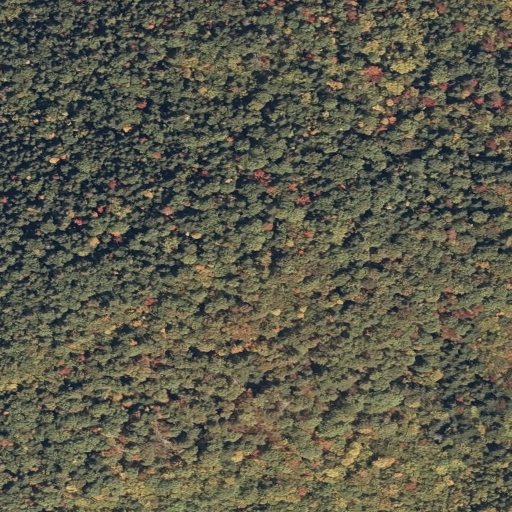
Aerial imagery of mountain in Maine named Wiley Mountain containing mixed forest, deciduous forest, and evergreen forest